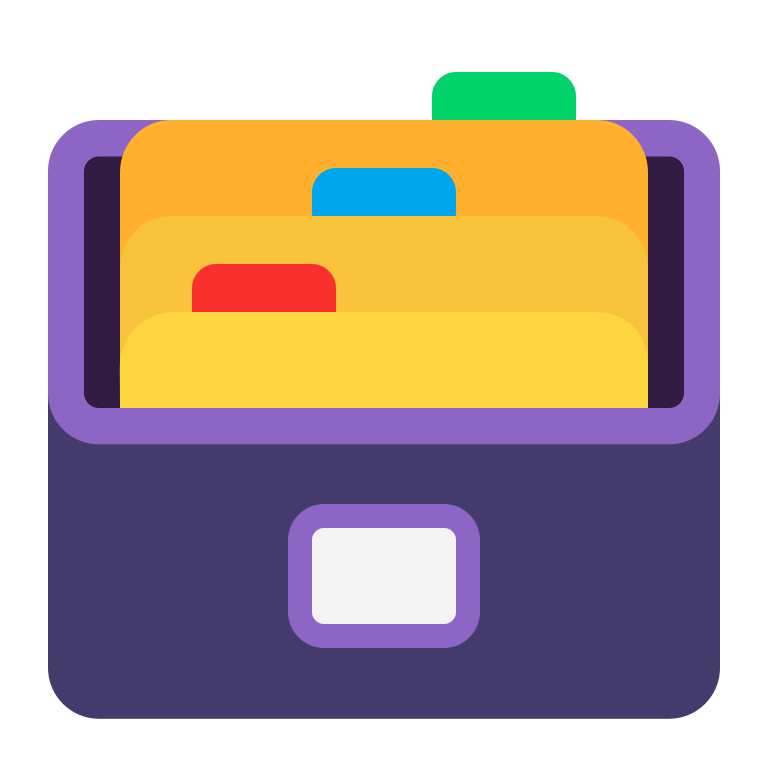
card file box flat